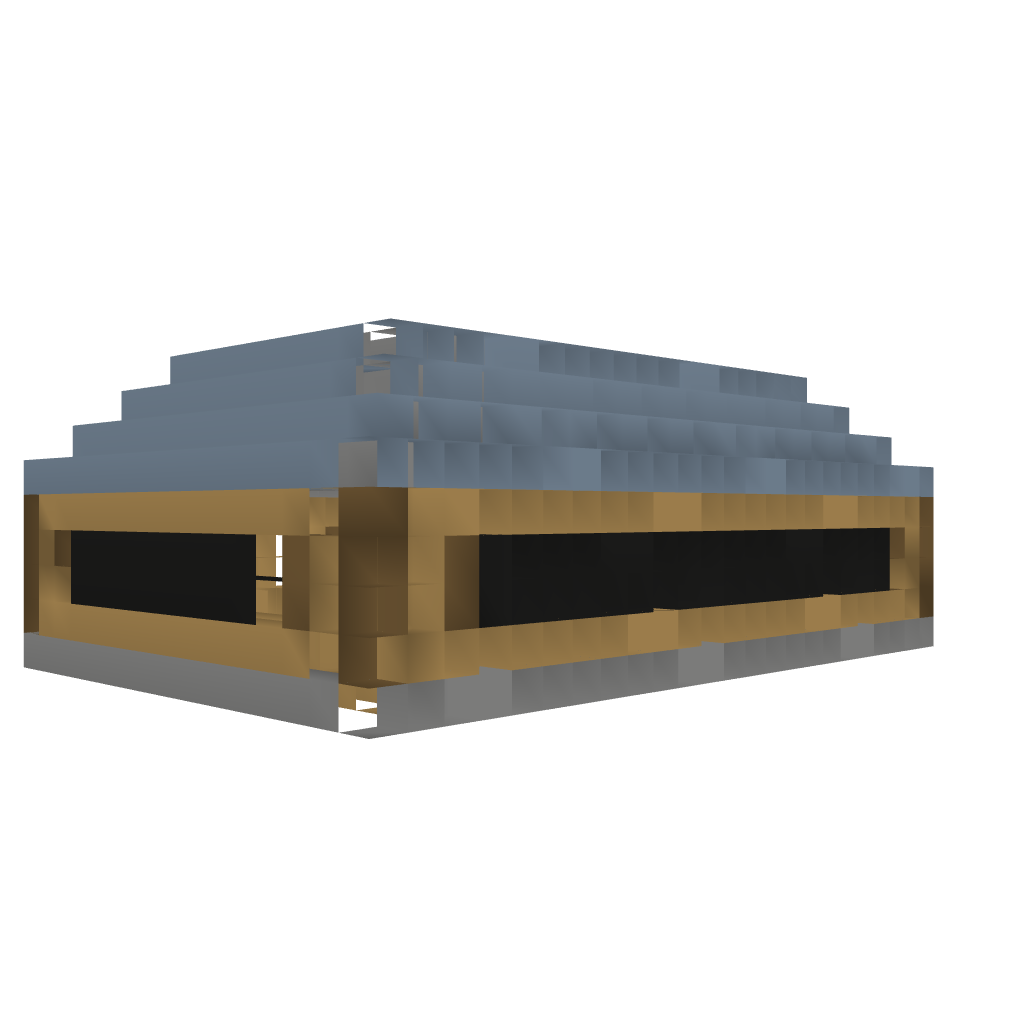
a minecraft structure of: Card Table (Primitive but Functional)